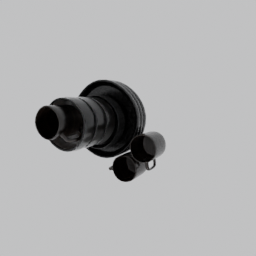
Label: tools